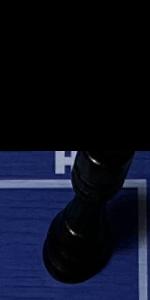
Label: Rook_Black